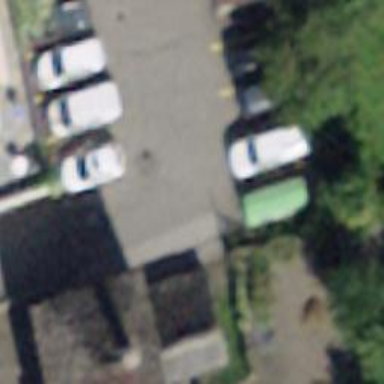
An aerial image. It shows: Charging station.